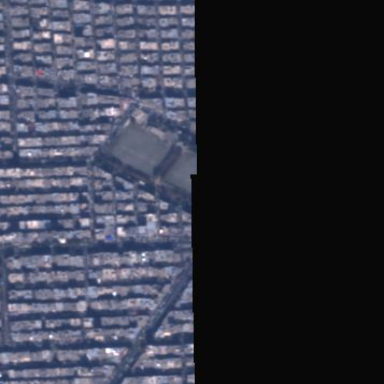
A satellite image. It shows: Residential area.